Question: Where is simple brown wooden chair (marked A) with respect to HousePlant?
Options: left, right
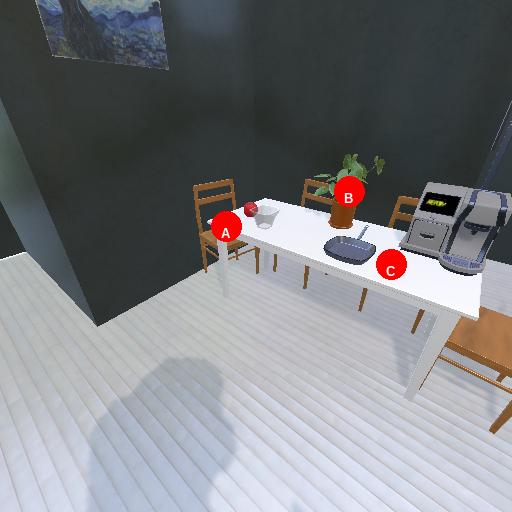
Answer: left